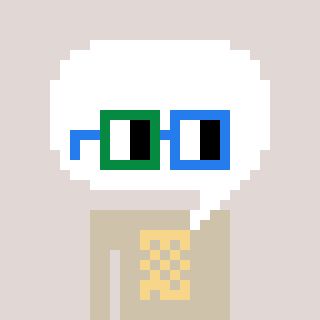
a pixel art character with square green and blue glasses, a speech bubble-shaped head and a bege-colored body on a warm background